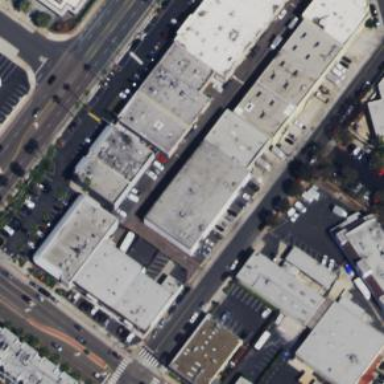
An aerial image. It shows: Industrial building.